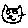
Label: cat